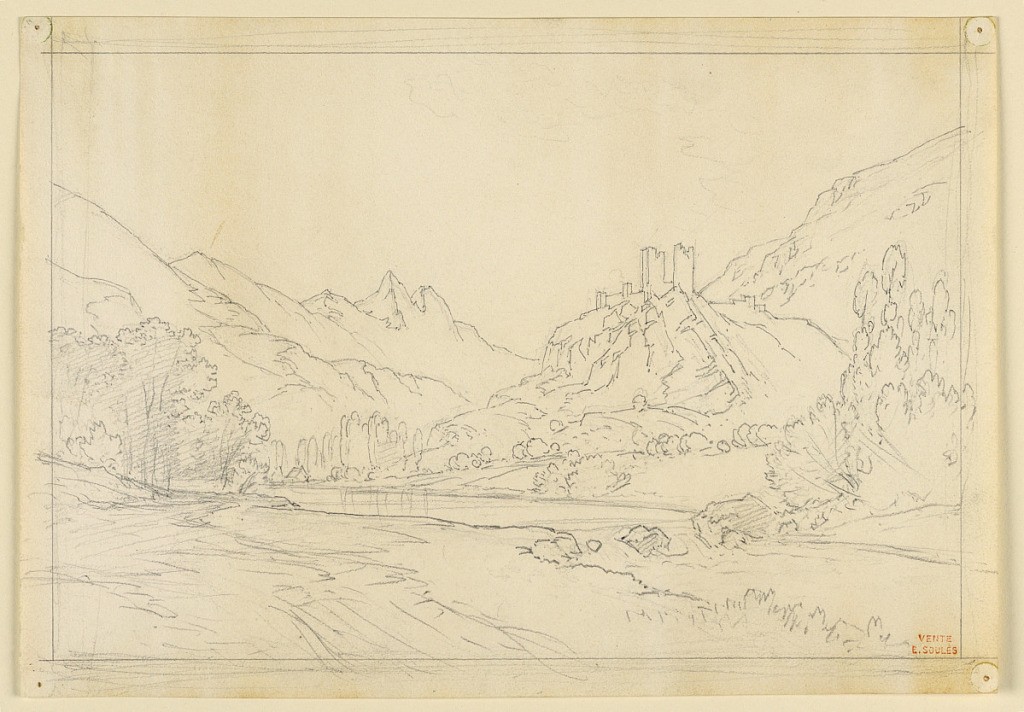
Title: A Valley in Mountainous Country
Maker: Eugène Edouard Soulès, French, 1811–1876
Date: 1793-1877
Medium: Graphite on paper
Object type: Drawing
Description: A lake is in the middle ground. Behind it are the ruins of a medieval castle on top of a hill. Mountains rise at left and at right. Brown framing line.